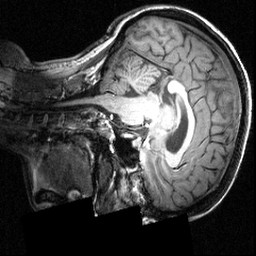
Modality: T1w
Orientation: sagittal
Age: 24
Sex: female
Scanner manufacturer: siemens
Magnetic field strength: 3.951 T
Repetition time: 1.5 s
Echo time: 0.00335 s